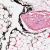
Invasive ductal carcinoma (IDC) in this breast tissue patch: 0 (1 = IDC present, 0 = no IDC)